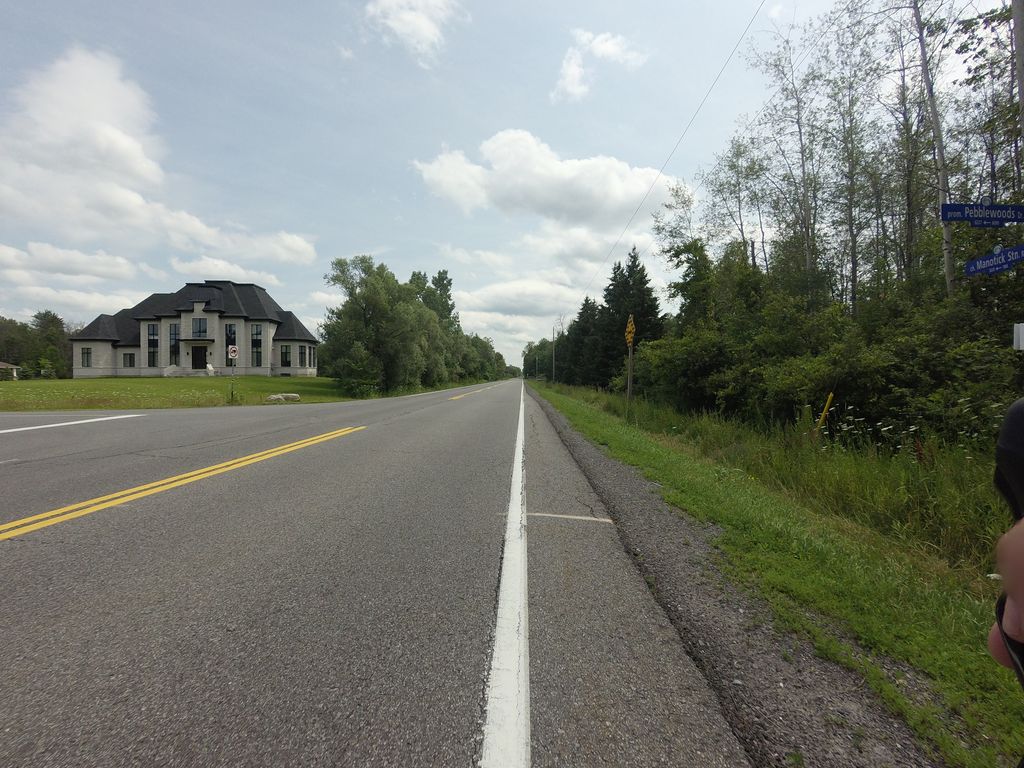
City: ottawa-gatineau